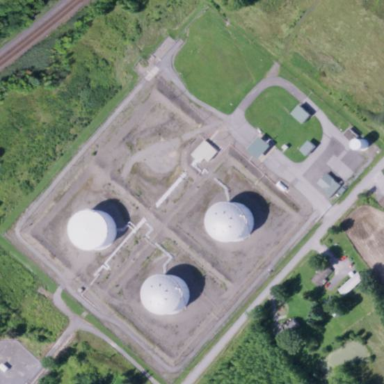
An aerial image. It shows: Military area designated for fuel storage.